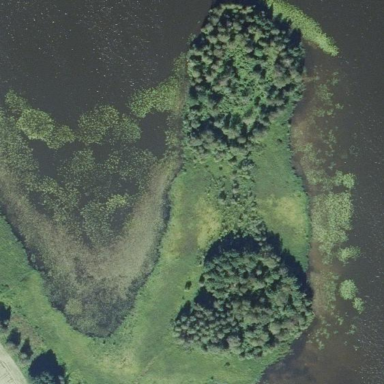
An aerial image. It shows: Islet.